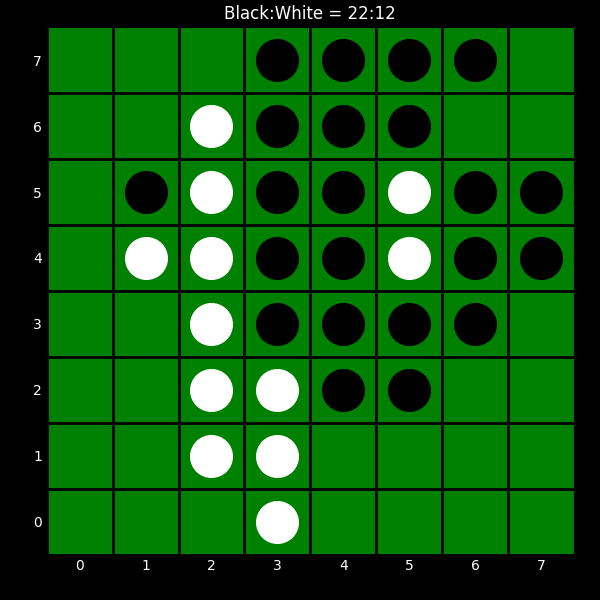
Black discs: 22
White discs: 12